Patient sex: M
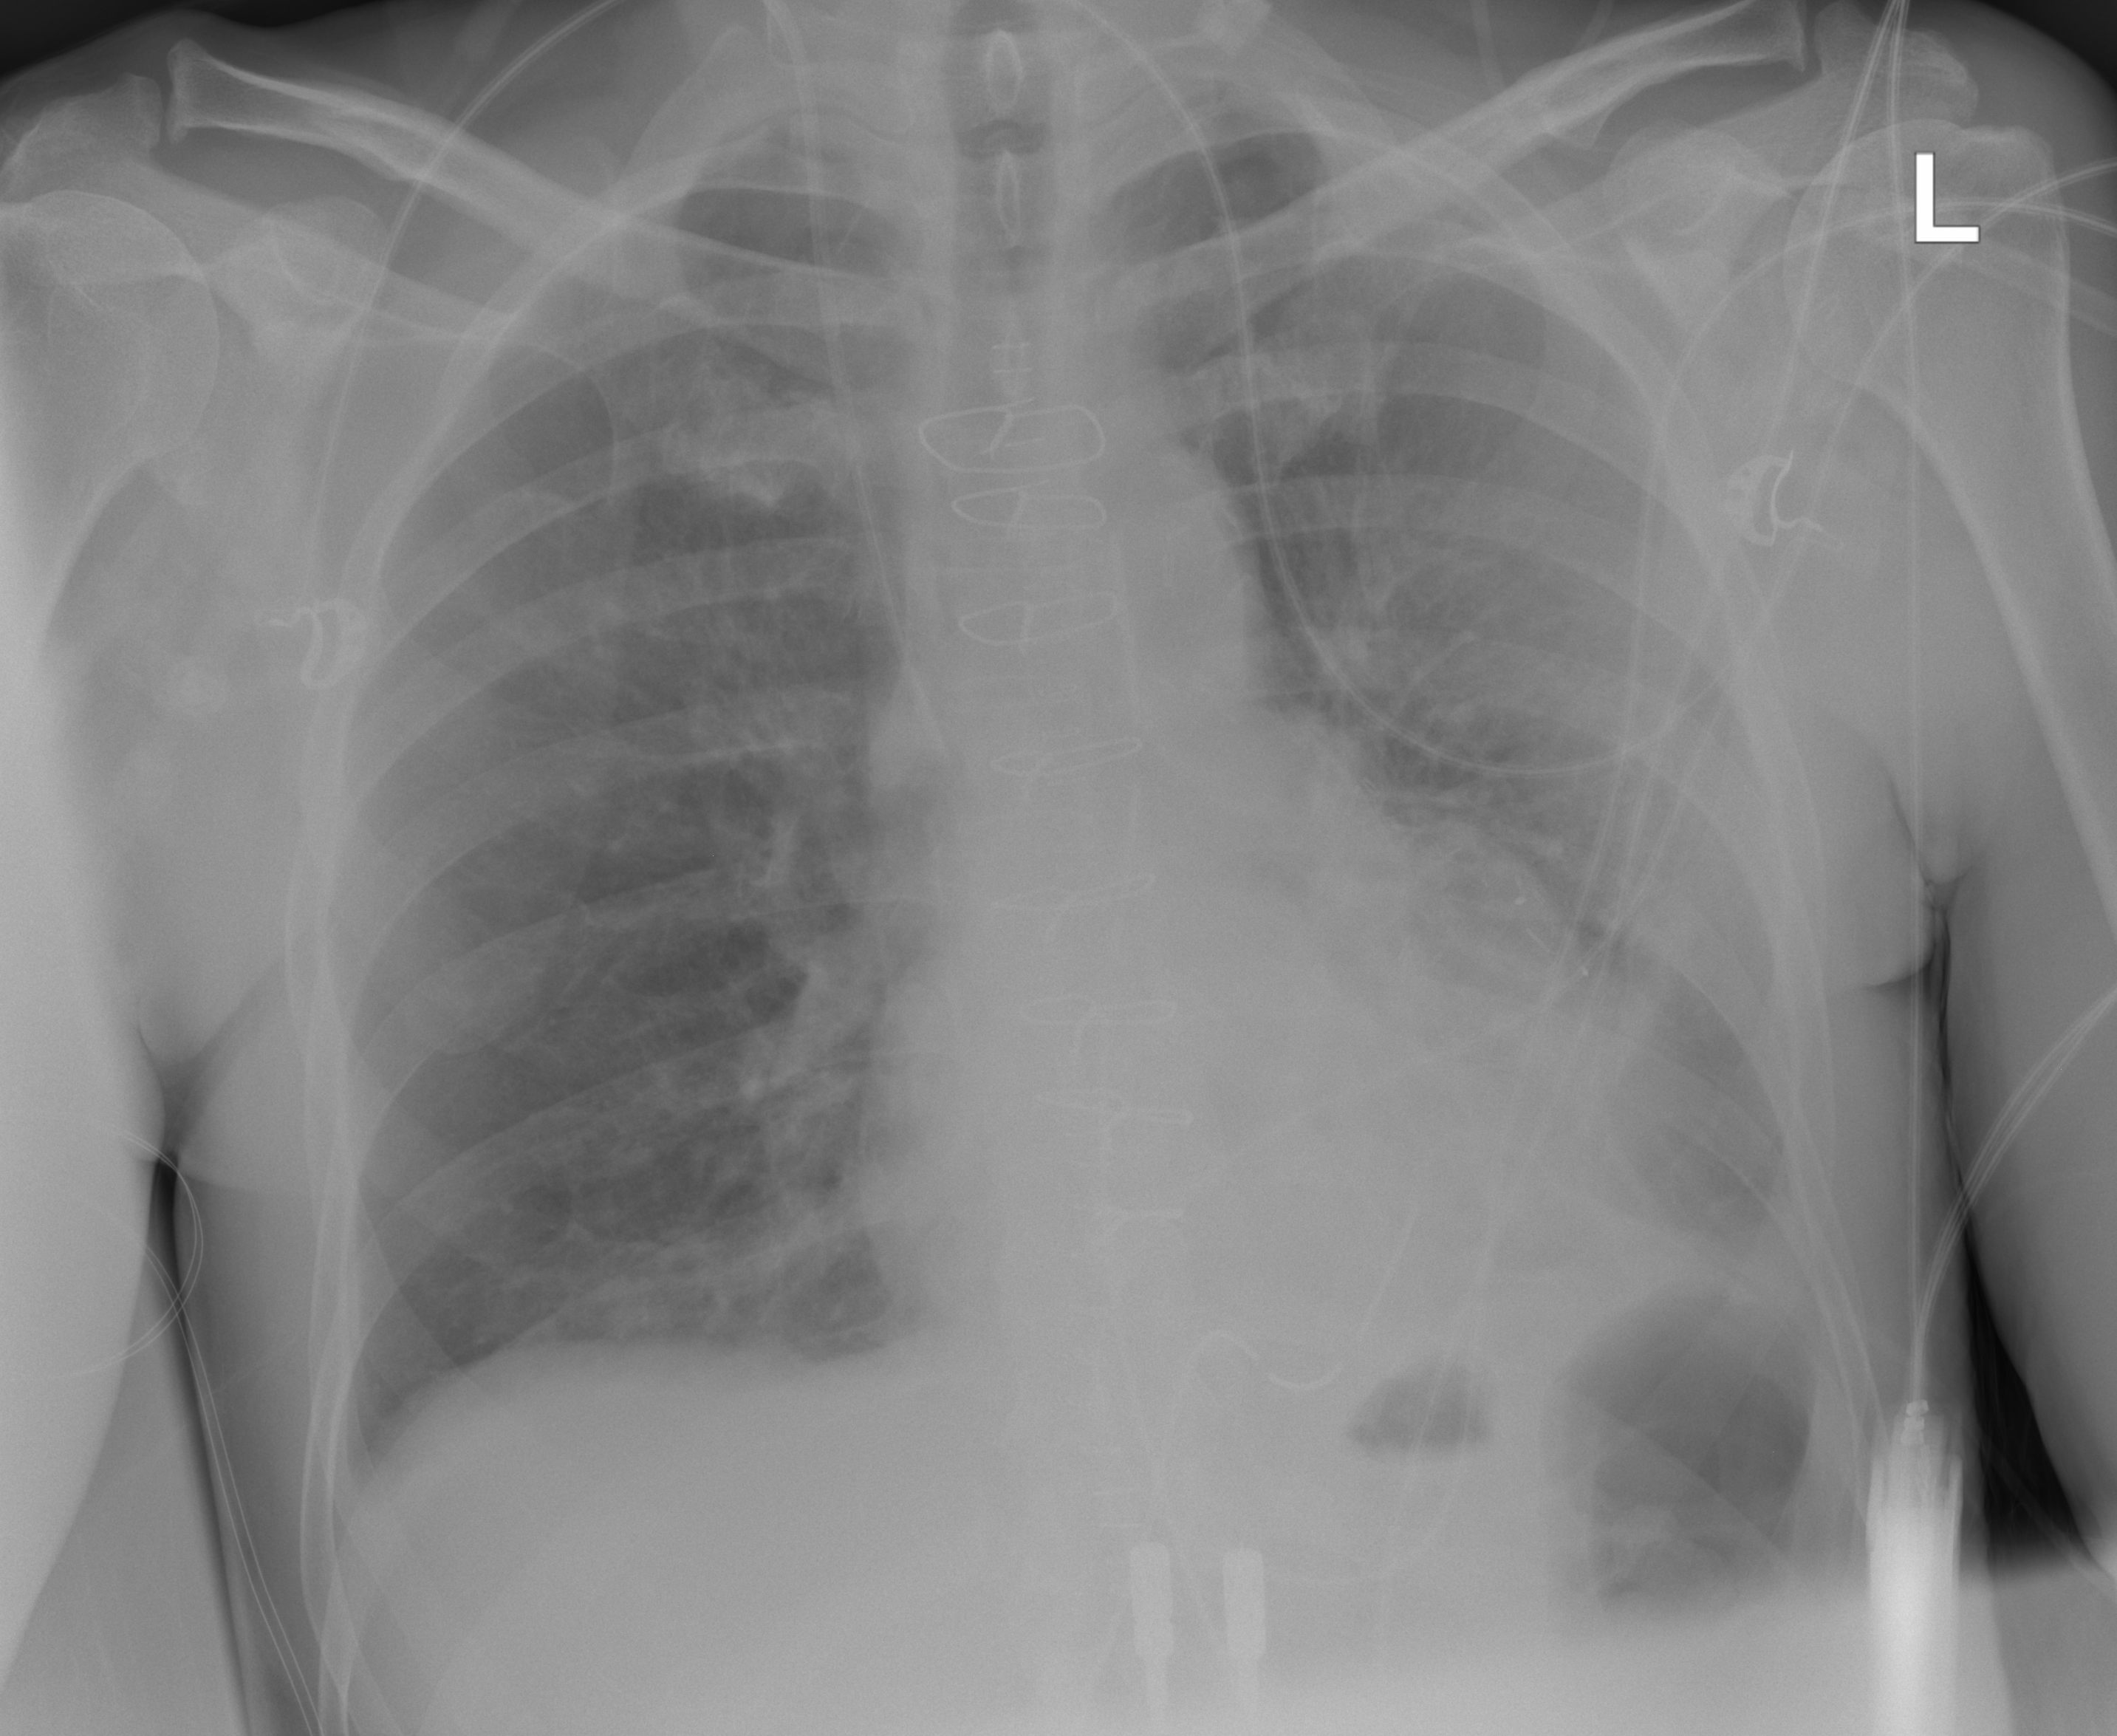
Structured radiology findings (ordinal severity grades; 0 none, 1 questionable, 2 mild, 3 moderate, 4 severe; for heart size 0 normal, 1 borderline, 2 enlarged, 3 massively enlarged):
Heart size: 0
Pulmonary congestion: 0
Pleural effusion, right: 0
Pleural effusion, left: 0
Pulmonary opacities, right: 0
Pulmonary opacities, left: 0
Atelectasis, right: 0
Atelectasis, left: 3